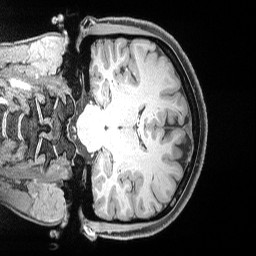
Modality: T1w
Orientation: coronal
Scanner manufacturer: siemens
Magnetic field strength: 3 T
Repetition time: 2.53 s
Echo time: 0.00169 s